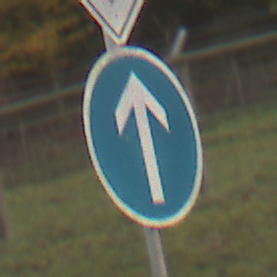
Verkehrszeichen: VorgeschriebeneFahrtrichtungGeradeaus
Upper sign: Vorfahrtsstrasse
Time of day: SunriseSunset
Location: Outdoor (Nature)
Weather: PartlyCloudy
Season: NotSpecified
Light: Natural